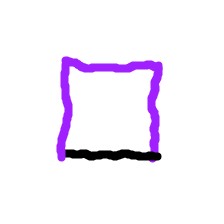
Shape: square